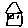
Label: house